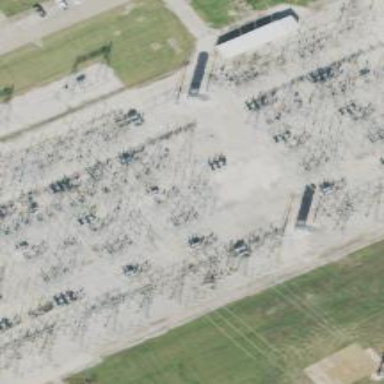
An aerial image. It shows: Switch used for power control.